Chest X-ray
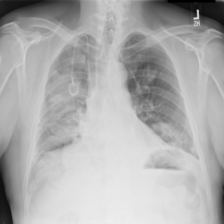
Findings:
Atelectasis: negative
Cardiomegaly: negative
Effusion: negative
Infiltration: negative
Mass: positive
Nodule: negative
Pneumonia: negative
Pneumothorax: negative
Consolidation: positive
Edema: negative
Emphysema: negative
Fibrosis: negative
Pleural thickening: negative
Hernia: negative